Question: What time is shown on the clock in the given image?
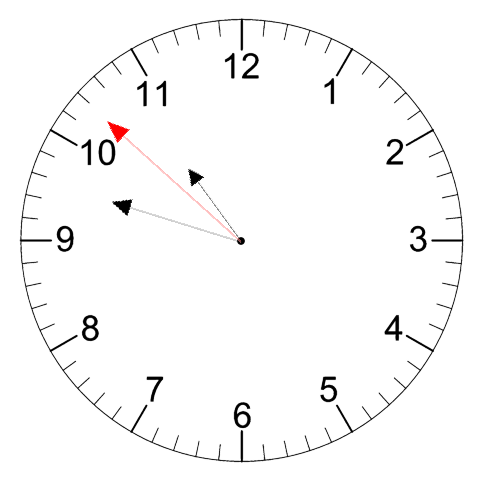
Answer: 10:47:52